Question: I have two rectangles that are equivalent and lie on top of each other. We might imagine them as a picture and a frame with the exact same dimensions. Now I rotate the picture (around it's middle) while keeping the frame fixed, so that the vertices of the picture slides outside the frame. I would like to calculate how much vertical and horizontal space I need to add to the frame in order to make it big enough to show the rotated picture. I know how much the rectangle is rotated (in degrees) and I know the dimensions of the rectangles.
Here is an illustration (bad drawing, sorry).

The red and the yellow lines are the lengths that I would like to calculate.
The application of all this is an Android program, where I cannot rotate the view itself (due to version problems), but I can rotate the image inside the view. I would still very much like to keep the view exactly large enough to display the image after the rotation.
Thank you.
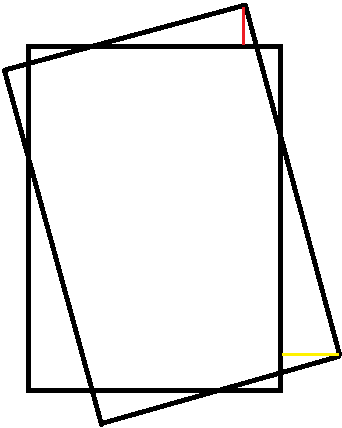
Answer: Let your half sides be 'a' and 'b'.
If you rotate by 'alpha', the rectangle vertex moves from '(a,b)' to
'''
(a*cos(alpha)-b*sin(alpha),a*sin(alpha)+b*cos(alpha))
'''
(this is, basically, the complex multiplication).
Thus the red line is
'''
a*sin(alpha)+b*(cos(alpha)-1)
'''
and the yellow line is
'''
a*(cos(alpha)-1)+b*sin(alpha)
'''